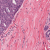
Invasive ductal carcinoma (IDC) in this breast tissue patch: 0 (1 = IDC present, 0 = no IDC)